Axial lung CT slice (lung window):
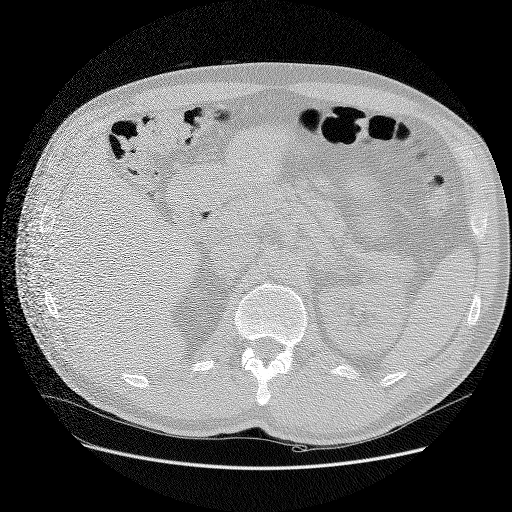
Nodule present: no